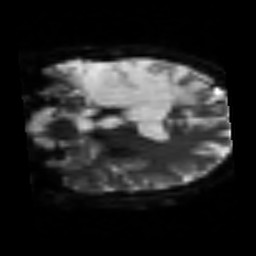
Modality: sbref
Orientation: coronal
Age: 40
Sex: male
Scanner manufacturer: siemens
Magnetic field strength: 3 T
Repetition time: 3.2 s
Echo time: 0.081 s